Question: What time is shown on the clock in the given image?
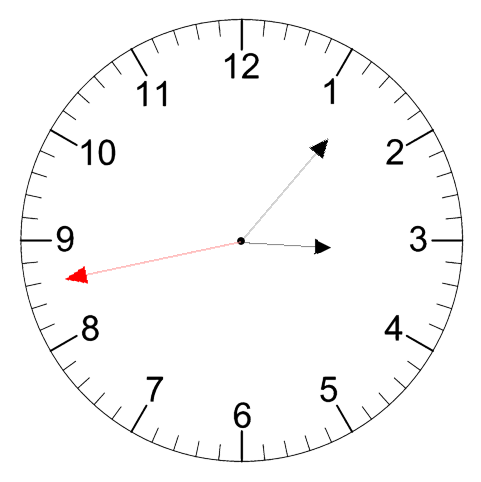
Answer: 03:06:43